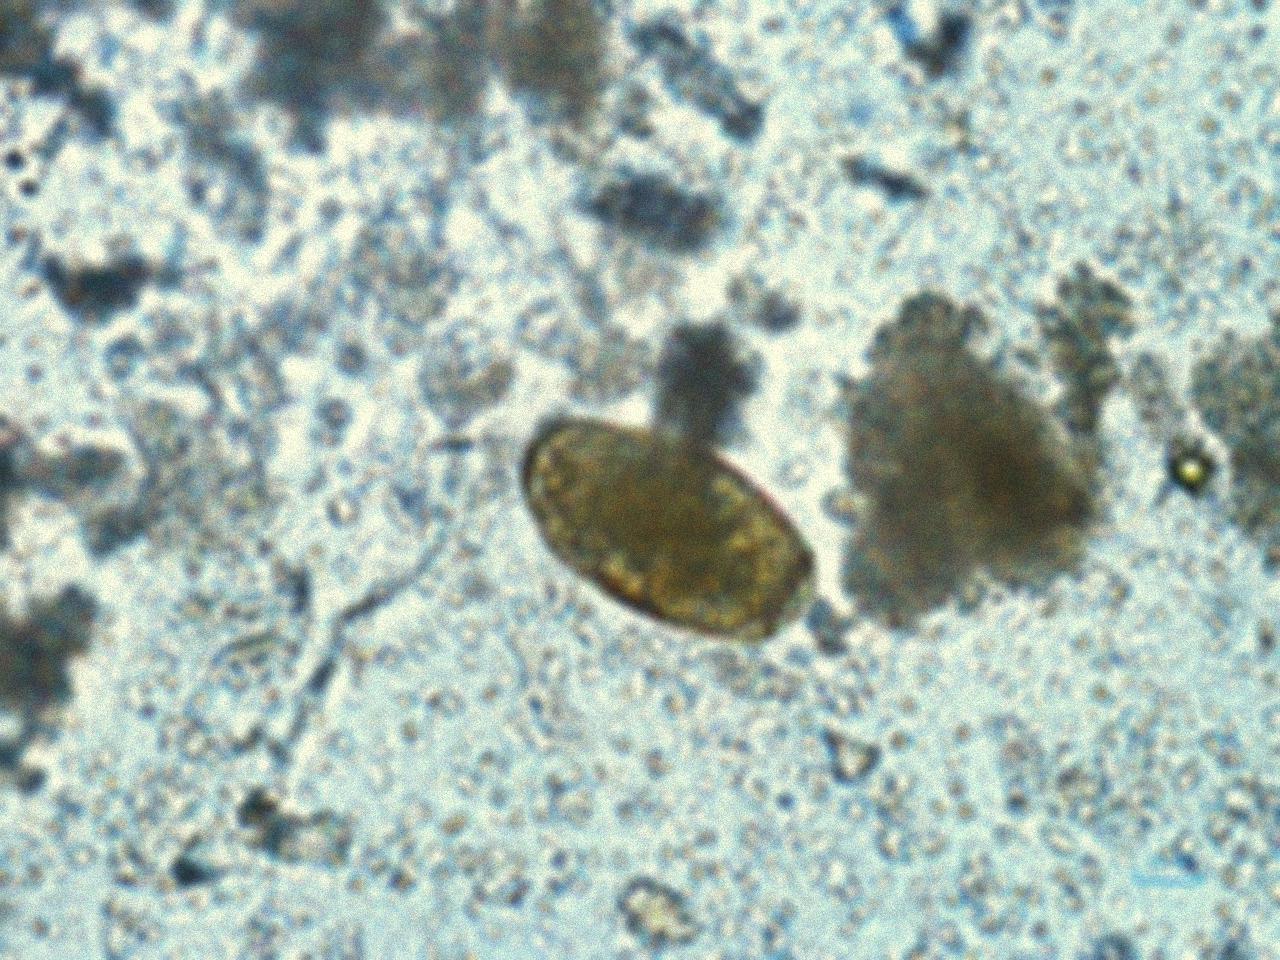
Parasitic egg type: Paragonimus spp